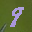
Label: 9